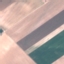
Land use / land cover: AnnualCrop